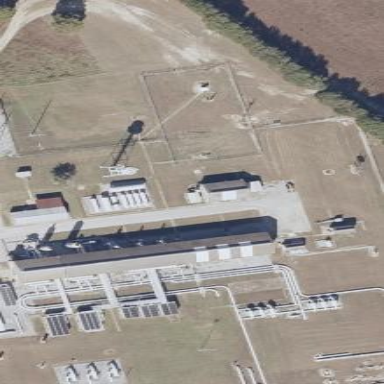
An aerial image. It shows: Industrial area designated for gas usage. The area includes compression substation.